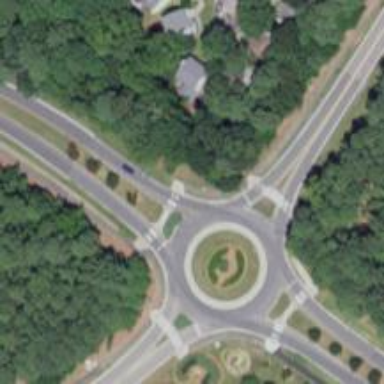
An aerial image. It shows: Tertiary road with asphalt surface leading to roundabout.